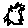
Label: sun